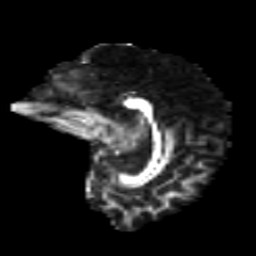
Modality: FA
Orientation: sagittal
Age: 20
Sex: male
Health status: ill
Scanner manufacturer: ge
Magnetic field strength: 3 T
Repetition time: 6.752 s
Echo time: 0.079 s